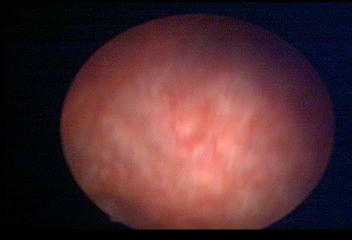
Modality: WLC
Class: Normal mucosa
Bladder cancer association: No